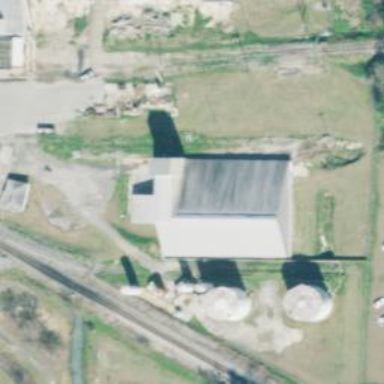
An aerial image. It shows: Warehouse.